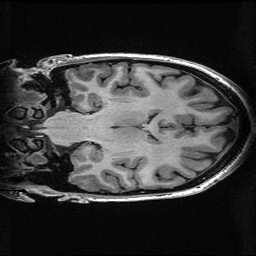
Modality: T1w
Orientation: coronal
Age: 30
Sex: male